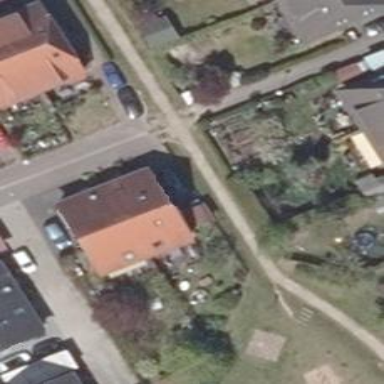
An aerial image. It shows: Footway along the road.